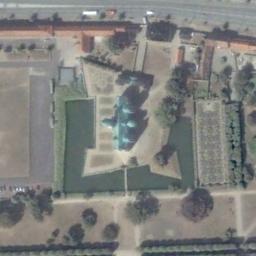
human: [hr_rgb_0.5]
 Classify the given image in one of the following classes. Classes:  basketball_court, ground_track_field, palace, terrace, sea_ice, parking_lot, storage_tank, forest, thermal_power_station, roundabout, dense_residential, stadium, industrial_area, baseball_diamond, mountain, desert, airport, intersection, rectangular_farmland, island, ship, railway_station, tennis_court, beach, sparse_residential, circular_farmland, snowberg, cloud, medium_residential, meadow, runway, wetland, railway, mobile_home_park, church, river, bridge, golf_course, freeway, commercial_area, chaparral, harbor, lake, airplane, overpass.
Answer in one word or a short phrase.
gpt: palace